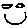
Label: car